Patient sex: M
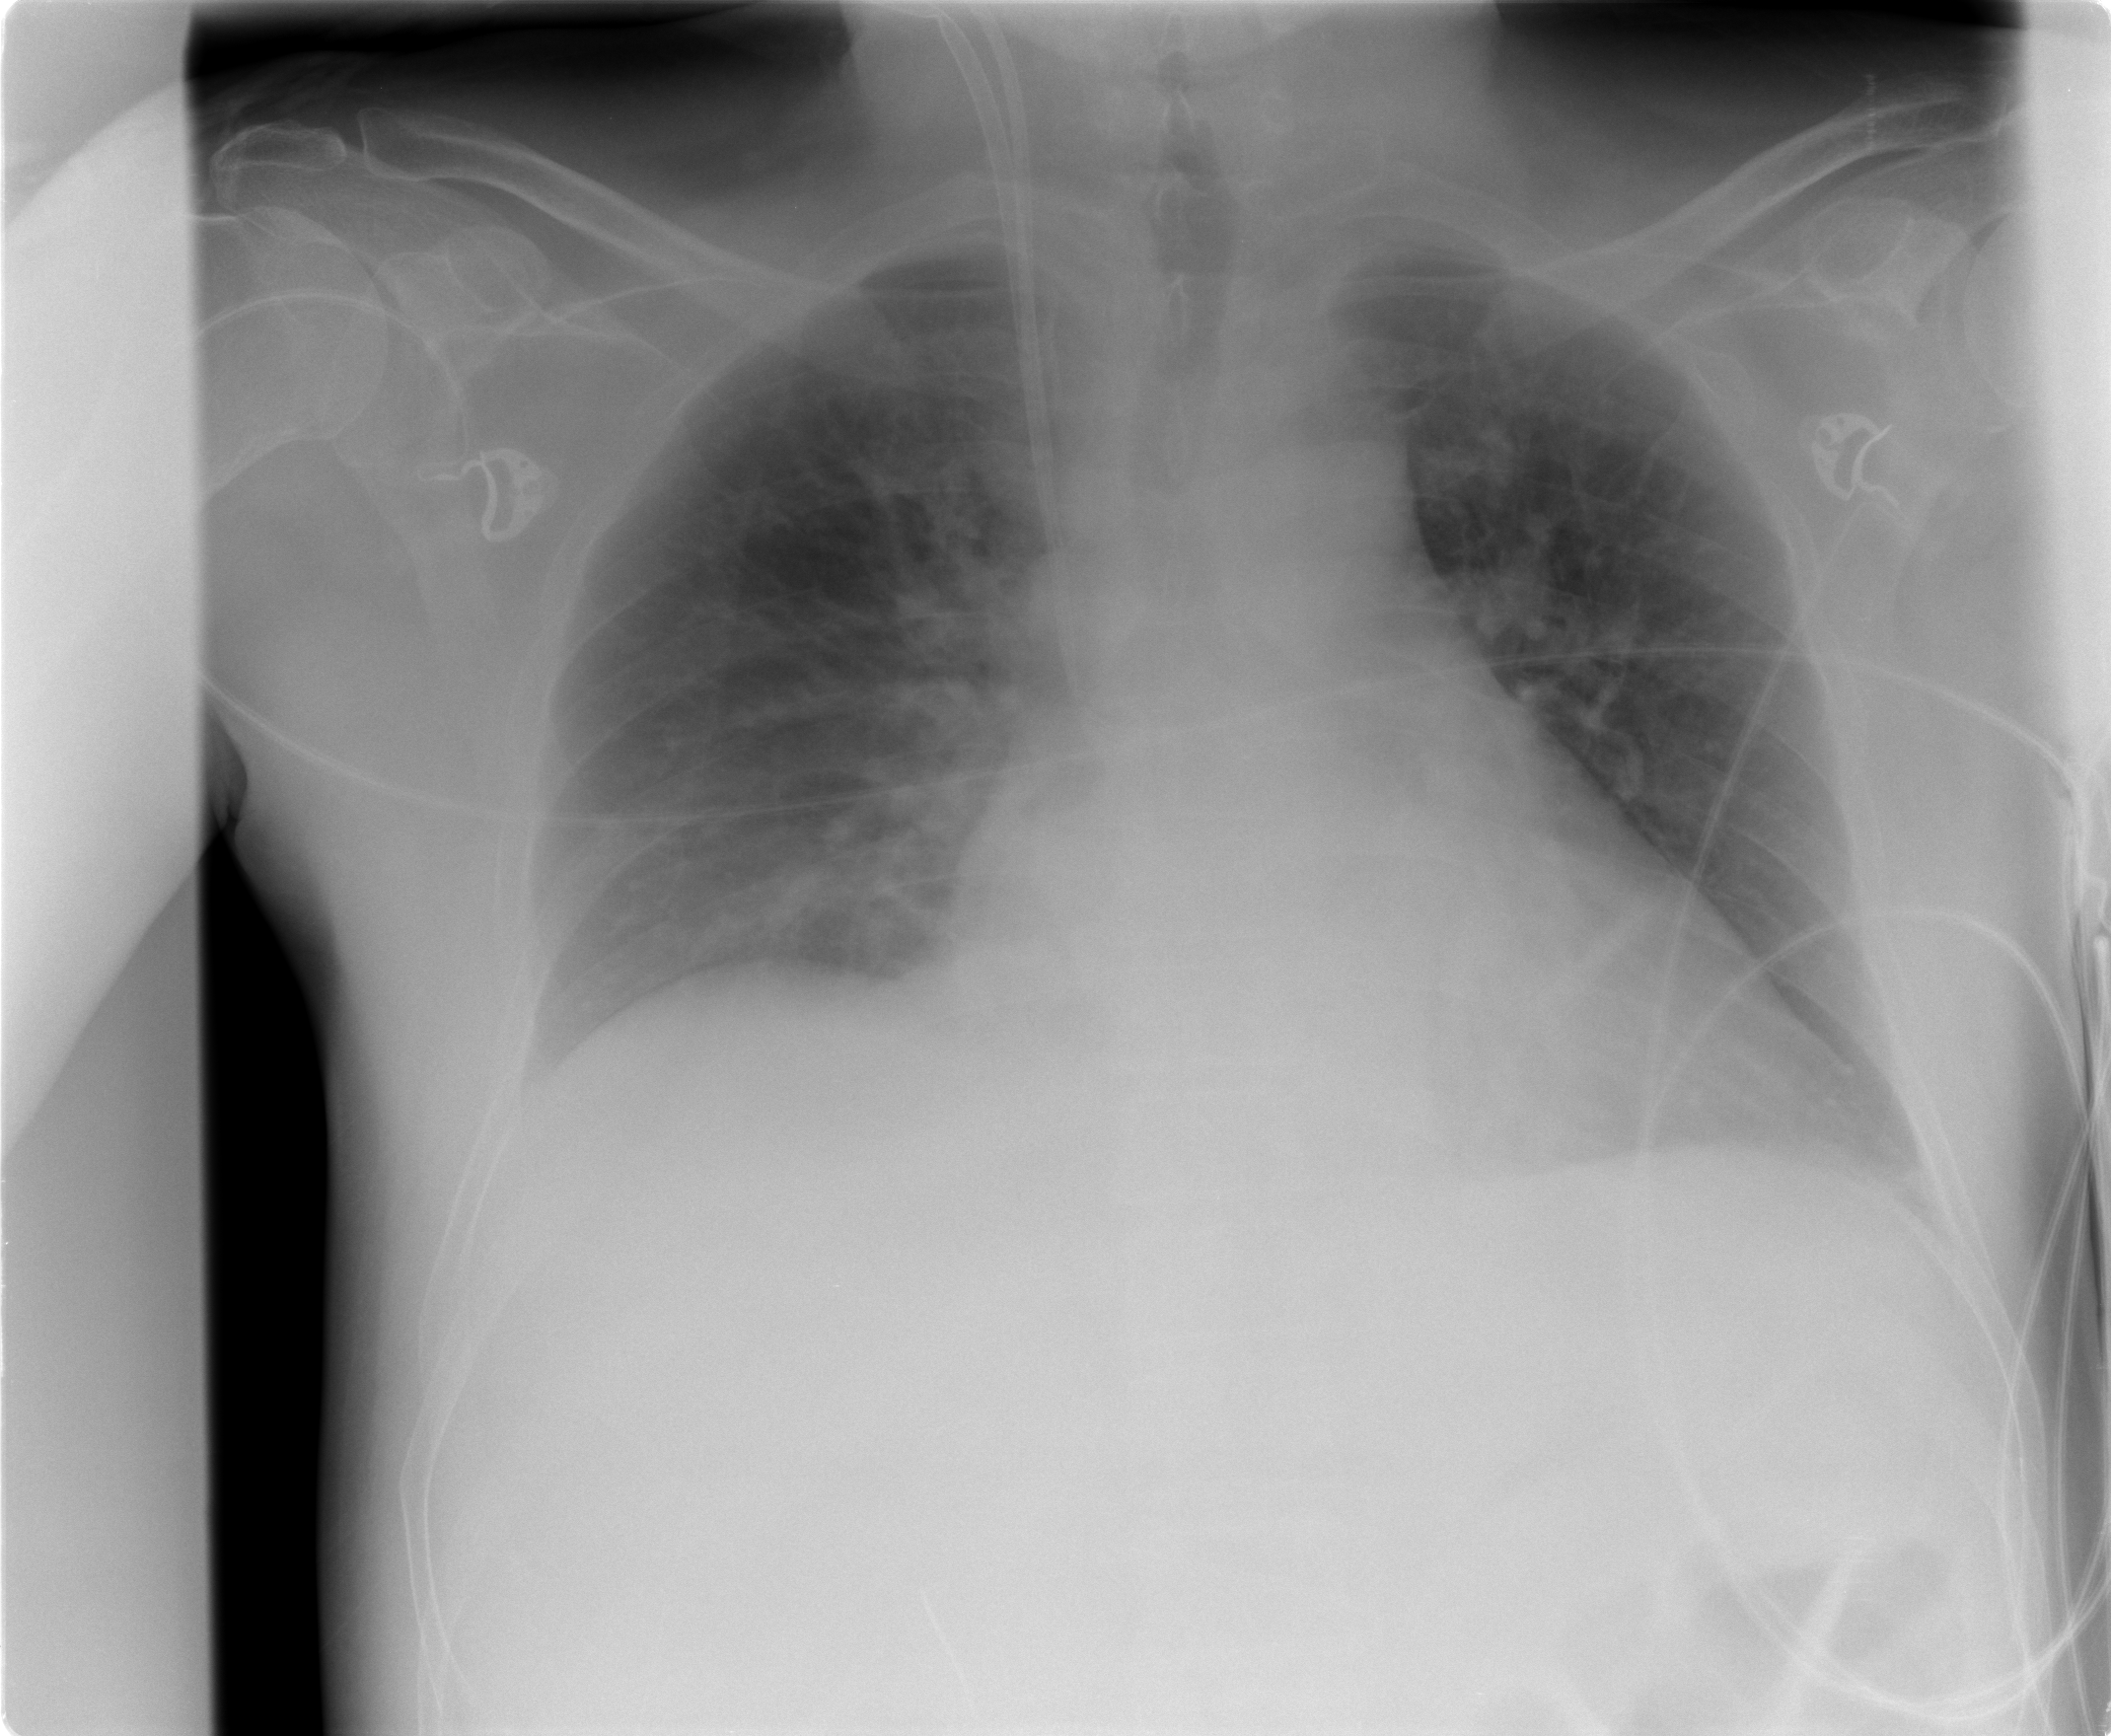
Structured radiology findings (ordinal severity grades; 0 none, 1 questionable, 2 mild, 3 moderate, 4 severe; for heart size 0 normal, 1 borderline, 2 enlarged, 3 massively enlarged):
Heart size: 0
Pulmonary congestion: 1
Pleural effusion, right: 0
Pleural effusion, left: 0
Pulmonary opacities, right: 1
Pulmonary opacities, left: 0
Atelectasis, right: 2
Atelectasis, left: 0